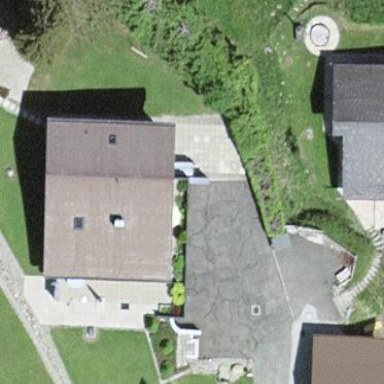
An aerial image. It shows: Simple and straightforward house.